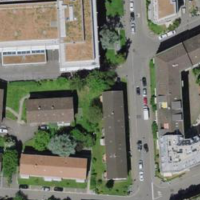
EUNIS habitat code: 54
Species observed at this site:
Geranium pyrenaicum